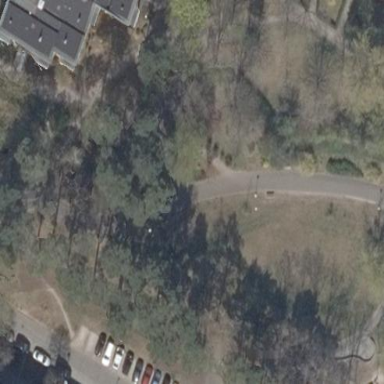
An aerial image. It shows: Lovely park for leisure and relaxation.